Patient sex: M
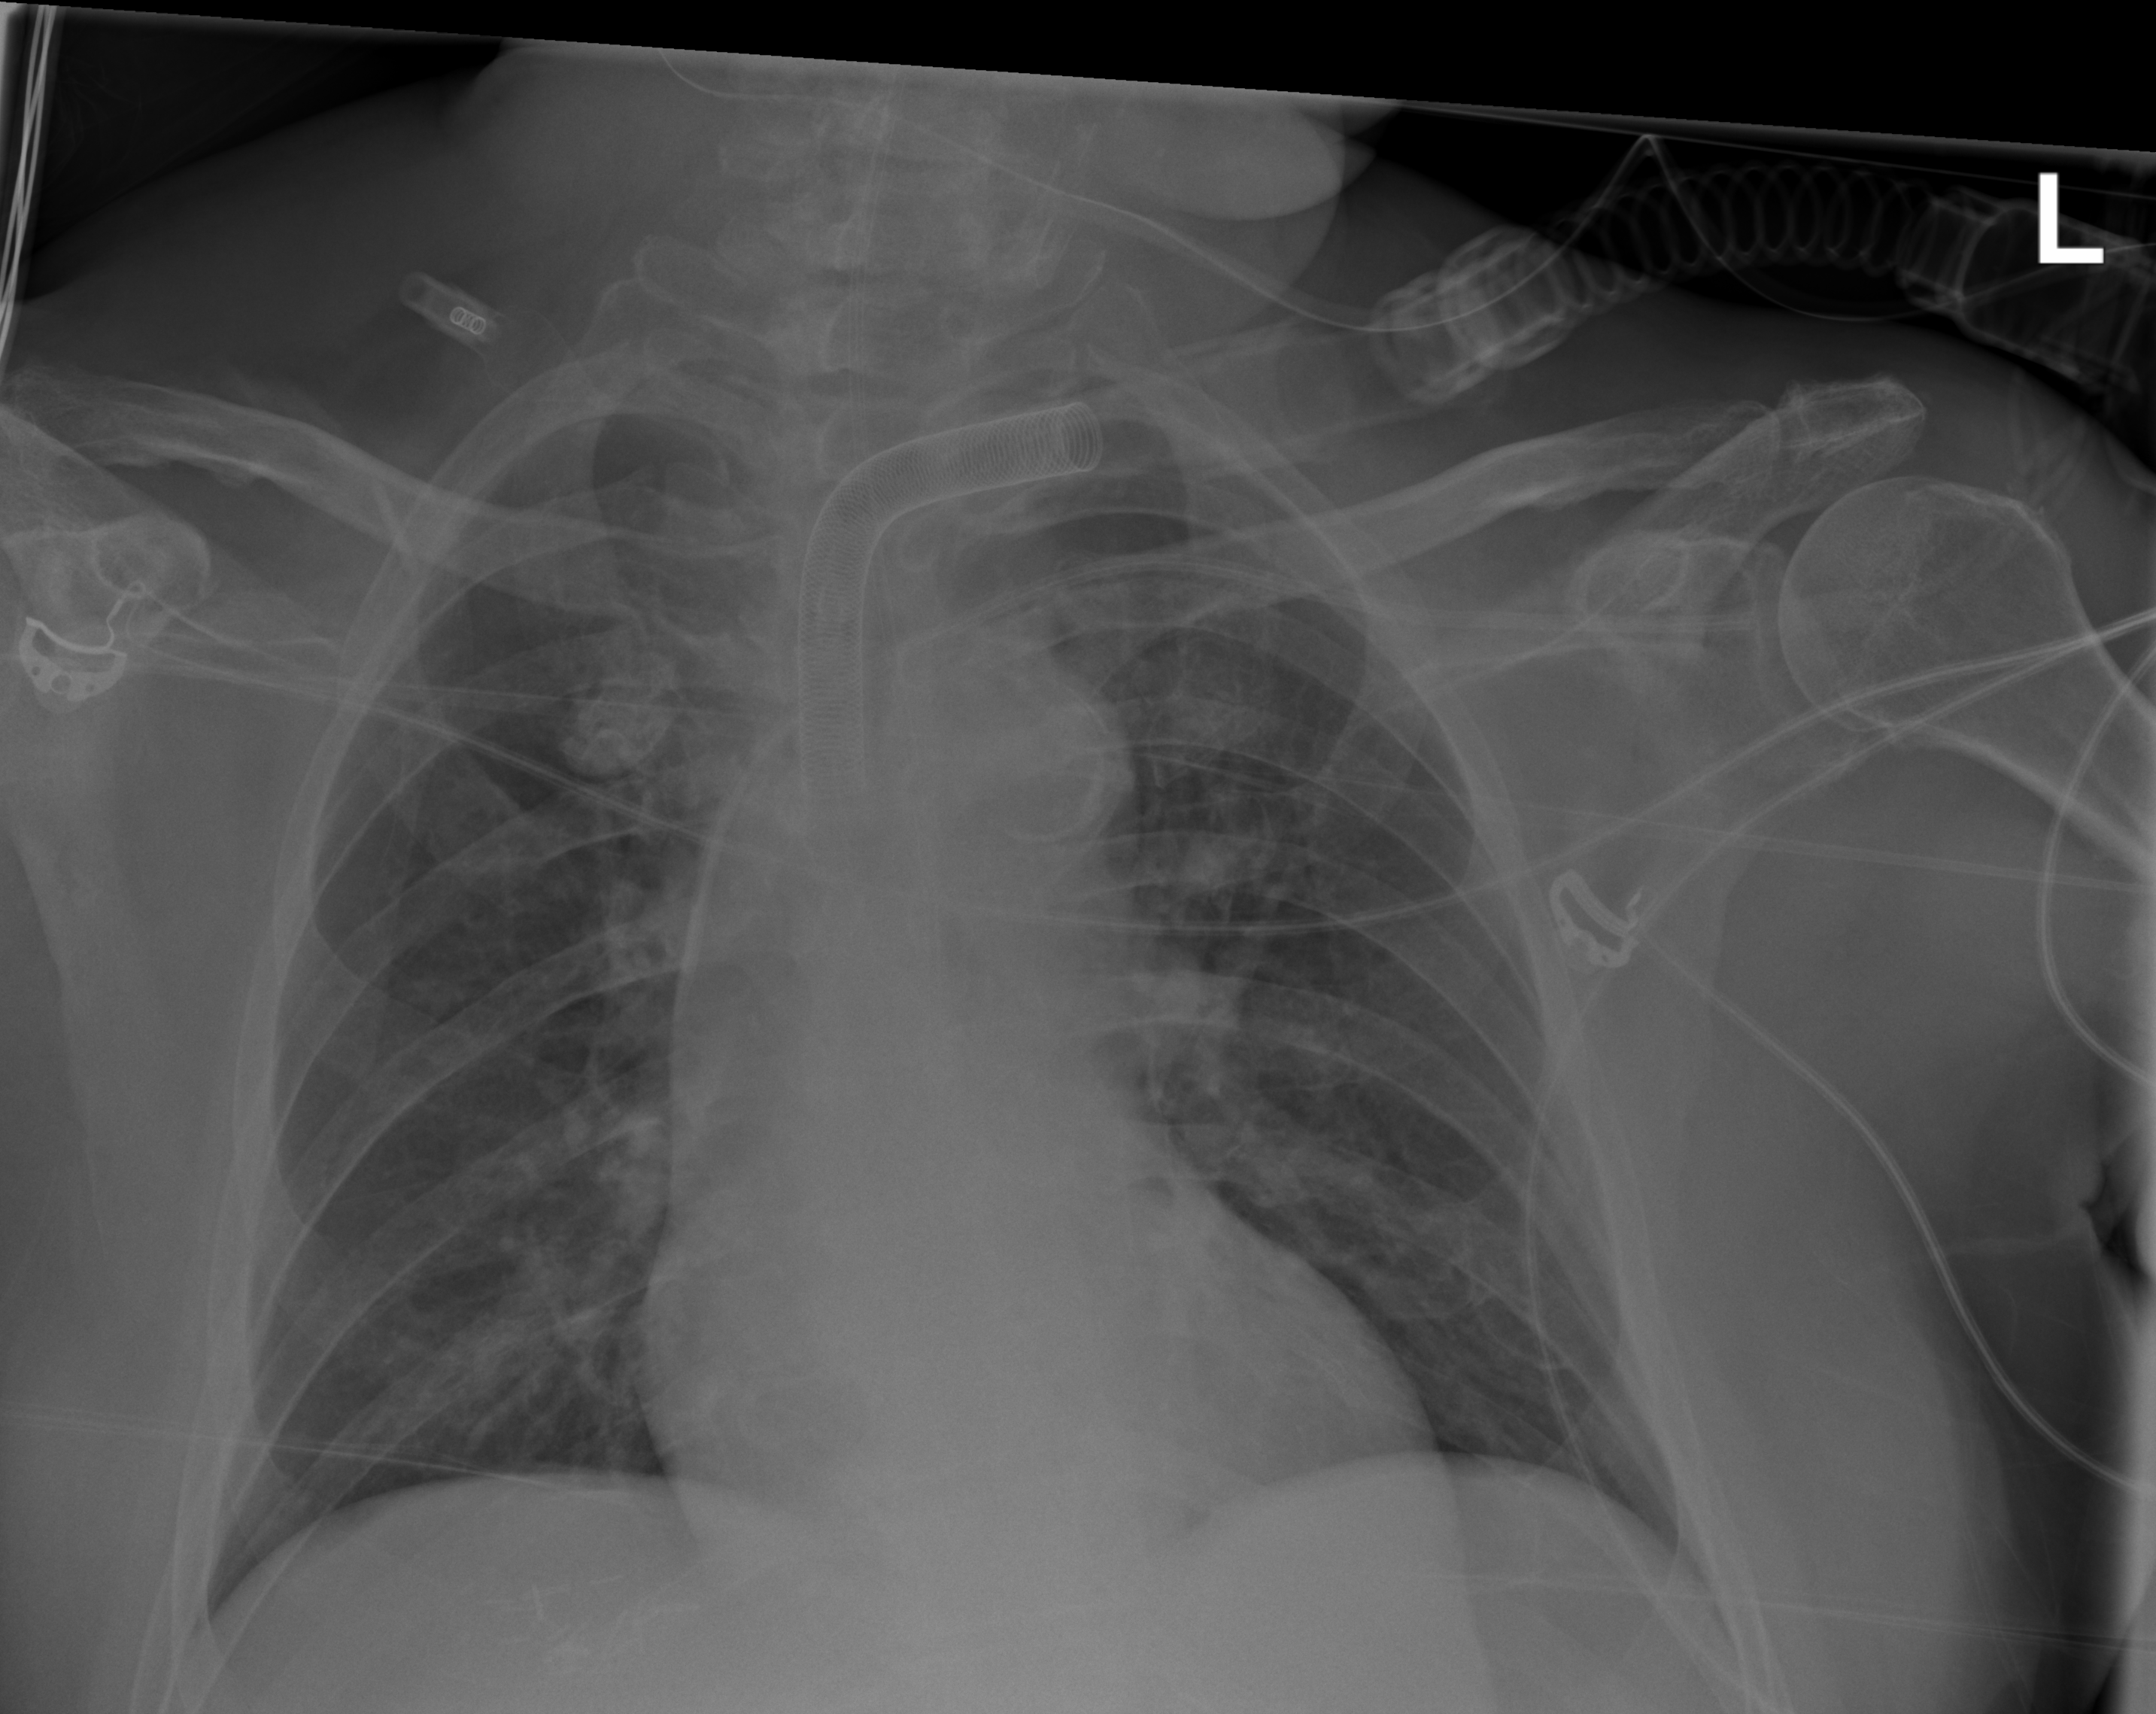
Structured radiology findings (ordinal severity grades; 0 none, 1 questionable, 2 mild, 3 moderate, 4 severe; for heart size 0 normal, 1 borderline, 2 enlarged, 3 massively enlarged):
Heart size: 0
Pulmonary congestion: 0
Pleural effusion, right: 0
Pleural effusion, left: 0
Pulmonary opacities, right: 0
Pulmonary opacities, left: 0
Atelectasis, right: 2
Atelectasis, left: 2